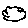
Label: cloud